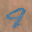
Label: 9